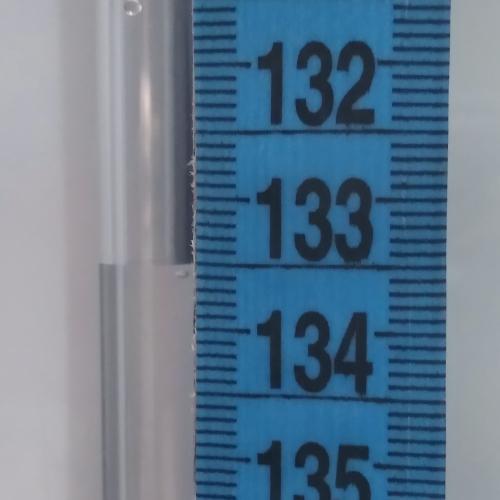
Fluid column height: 133.5 cm